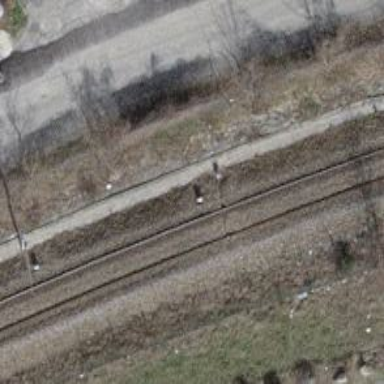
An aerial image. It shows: Railway track with contact lines for electrification.